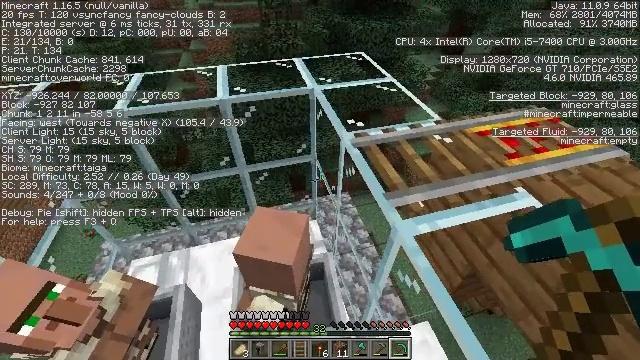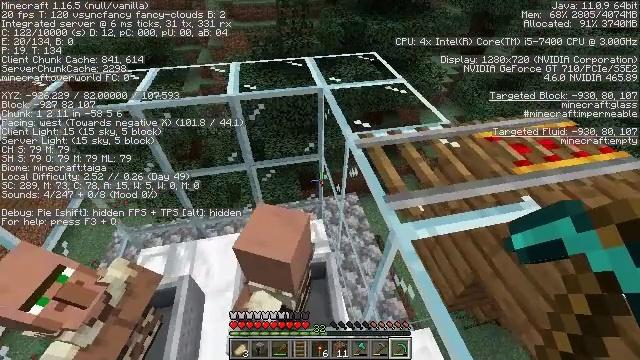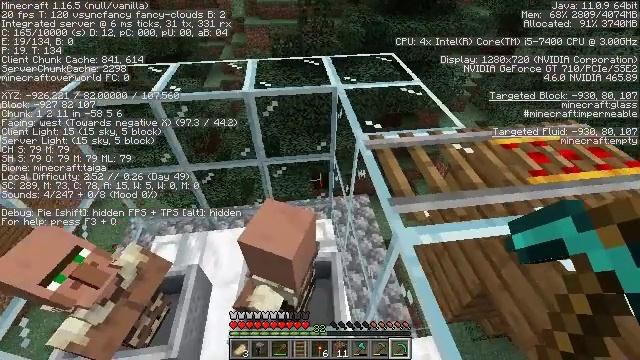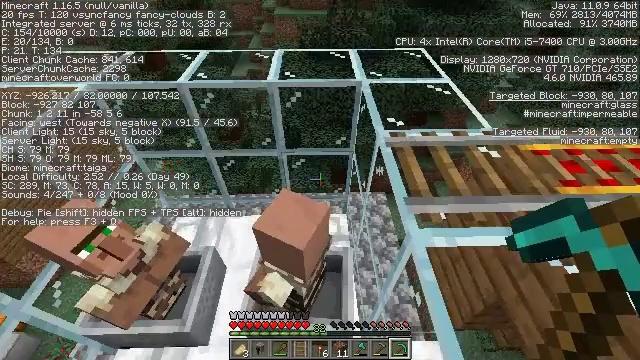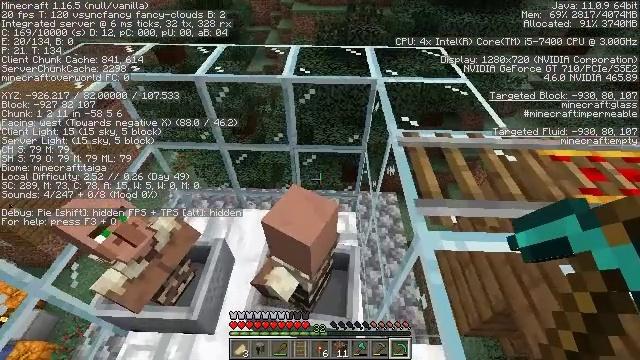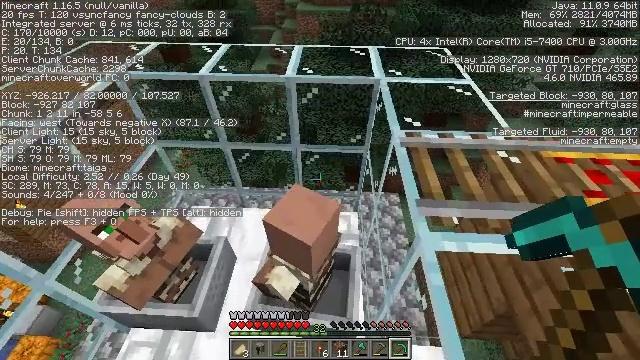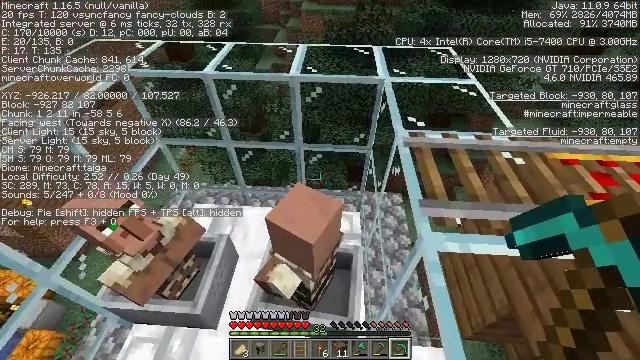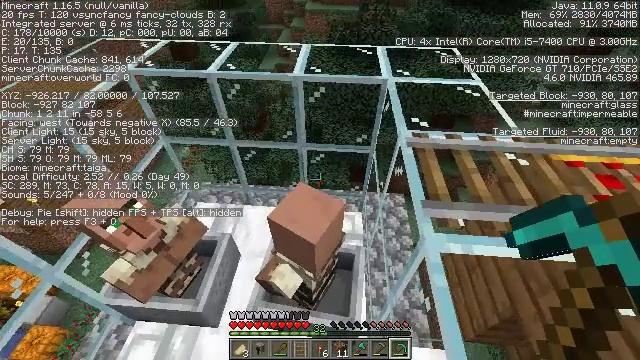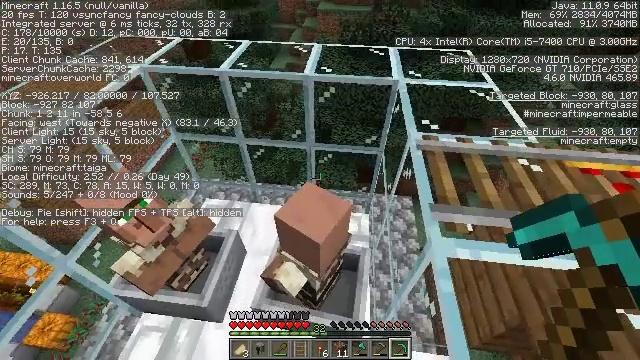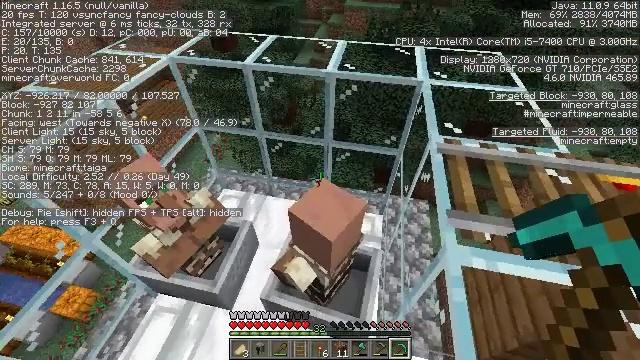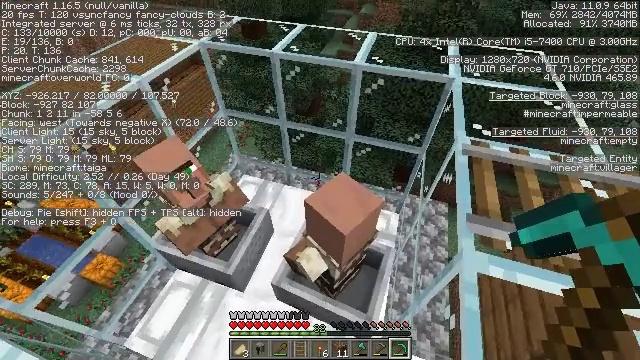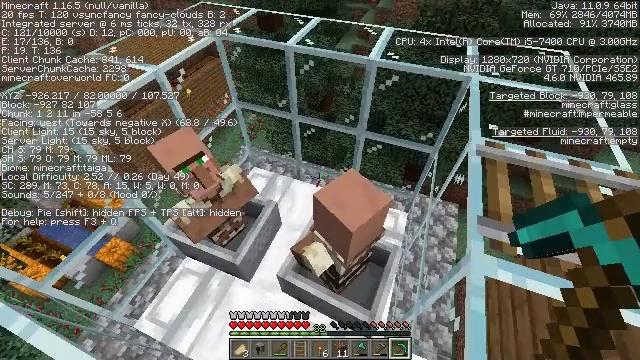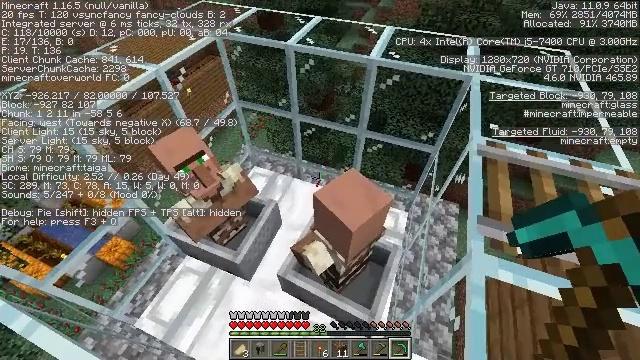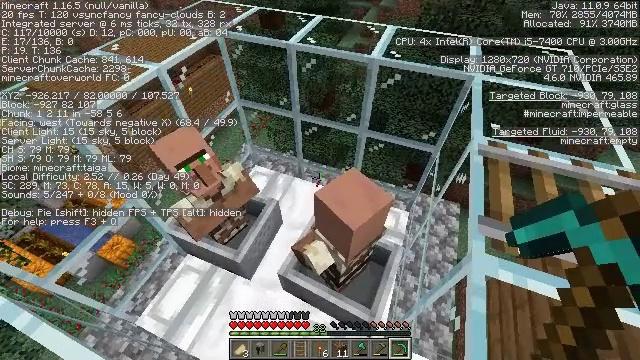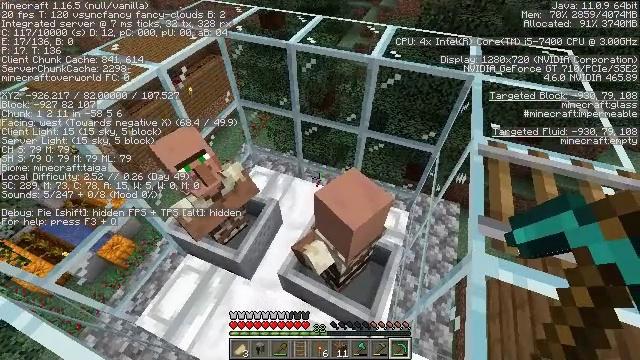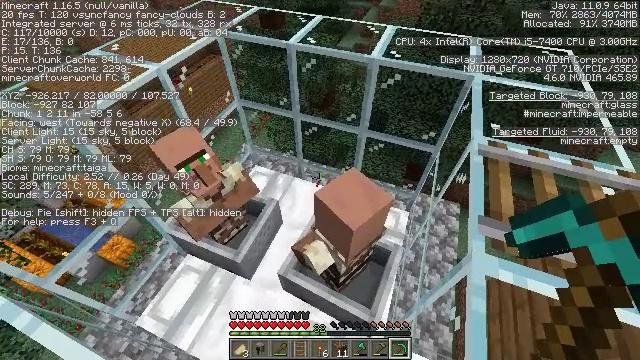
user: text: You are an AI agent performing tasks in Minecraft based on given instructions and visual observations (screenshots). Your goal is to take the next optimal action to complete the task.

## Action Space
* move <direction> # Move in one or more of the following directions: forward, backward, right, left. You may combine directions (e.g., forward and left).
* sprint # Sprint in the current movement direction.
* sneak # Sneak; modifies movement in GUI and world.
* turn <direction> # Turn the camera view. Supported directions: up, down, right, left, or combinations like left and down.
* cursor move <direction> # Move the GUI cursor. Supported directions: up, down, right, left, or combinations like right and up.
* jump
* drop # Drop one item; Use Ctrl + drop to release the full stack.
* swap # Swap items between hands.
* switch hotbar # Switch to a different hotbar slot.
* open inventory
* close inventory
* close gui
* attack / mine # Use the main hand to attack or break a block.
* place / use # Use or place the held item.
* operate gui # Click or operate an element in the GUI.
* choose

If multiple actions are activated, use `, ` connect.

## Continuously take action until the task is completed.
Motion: motion action
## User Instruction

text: Mine the white bed.
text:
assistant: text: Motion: move right, sneak, turn left
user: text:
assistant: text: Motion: sneak, turn left
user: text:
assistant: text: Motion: sneak, turn left and down
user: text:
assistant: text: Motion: sneak, turn left
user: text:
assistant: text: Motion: sneak
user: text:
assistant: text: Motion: sneak
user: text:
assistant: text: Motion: sneak
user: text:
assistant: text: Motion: sneak, turn left
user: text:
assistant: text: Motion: sneak, turn left
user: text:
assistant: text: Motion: sneak, turn left and down
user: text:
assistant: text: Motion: sneak, turn left and down
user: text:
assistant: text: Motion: sneak
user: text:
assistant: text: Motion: sneak
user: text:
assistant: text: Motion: sneak
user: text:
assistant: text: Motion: sneak
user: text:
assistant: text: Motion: sneak
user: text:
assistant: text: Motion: sneak
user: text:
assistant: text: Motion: sneak
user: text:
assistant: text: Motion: sneak
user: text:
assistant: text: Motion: sneak
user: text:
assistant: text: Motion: sneak
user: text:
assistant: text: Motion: sneak
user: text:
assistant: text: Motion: sneak
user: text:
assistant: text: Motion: sneak
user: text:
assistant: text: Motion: sneak
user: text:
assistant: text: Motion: sneak
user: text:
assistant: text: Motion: sneak
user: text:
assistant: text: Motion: sneak
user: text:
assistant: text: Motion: sneak
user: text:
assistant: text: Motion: sneak